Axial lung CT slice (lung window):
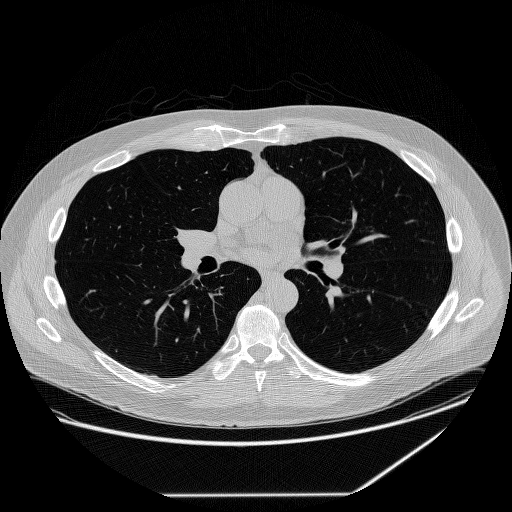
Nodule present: no